Question: I'm trying to learn how to use recordsets in VBA and starting here. I want to lookup the value from the ProductVars table and populate to a text box on a report for each record [ProductID].
The value I want is where Field [Name]="Hinging" and I need it to send the value from the Field [Value] to the txtHinge text box on the report.
Here is my current code.
'''
Private Sub Report_Load()
Dim db As DAO.Database
Dim rs As DAO.Recordset
Set db = CurrentDb
'Open a table-type Recordset
Set rs = db.OpenRecordset("ProductVars")
'Find the value of Hinging from the Name field Name and populate to txtHinge
for the ProductID
Do Until rs.EOF
Me.txtHinge = rs!Name.Hinging.Value
rs.MoveNext
Loop
End Sub
'''
Any help would be greatly appreciated.

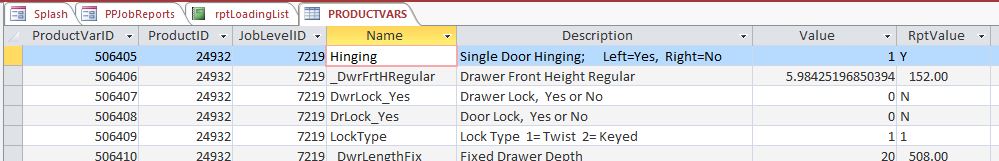
Answer: In textbox ControlSource:
'=DLookup("[Value]", "PRODUCTVARS", "[Name]='Hinging' AND ProductID=" & [ProductID])'
Or if multiple dynamic parameters must be considered:
'=DLookup("[Value]", "PRODUCTVARS", "[Name]='" & [Name] & "' AND ProductID=" & [ProductID])'
If the latter is the case, possibly could just include the PRODUCTVARS table in the report RecordSource with a compound join.